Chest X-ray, AP view. Patient: 58 years old, sex M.
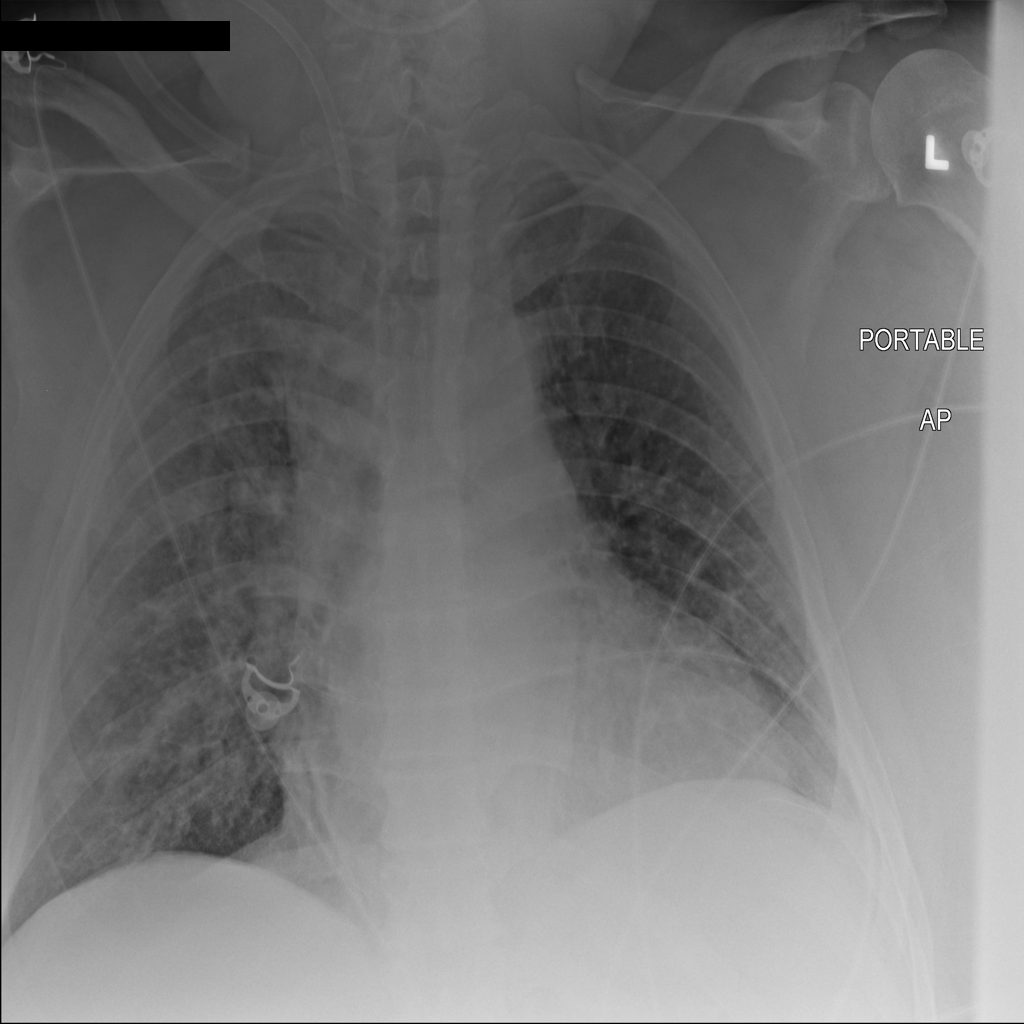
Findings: No Finding